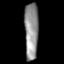
Tissue: prostate
Cell type: T cells
Senescence score: 0.3003
Nuclear area (px): 782
Mean DAPI intensity: 144.212